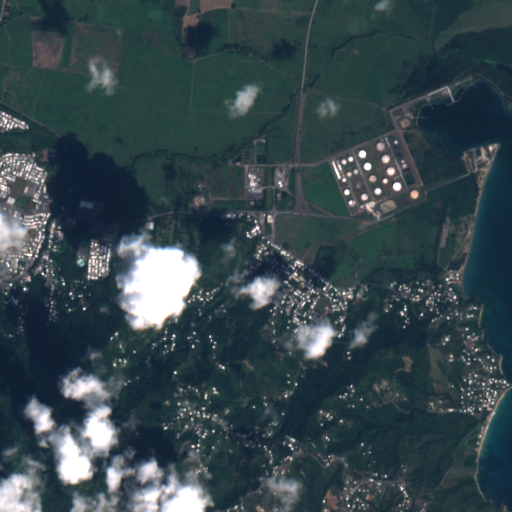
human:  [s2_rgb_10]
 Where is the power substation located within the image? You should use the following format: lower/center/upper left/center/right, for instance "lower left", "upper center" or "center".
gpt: The power substation is located in the upper center of the image.
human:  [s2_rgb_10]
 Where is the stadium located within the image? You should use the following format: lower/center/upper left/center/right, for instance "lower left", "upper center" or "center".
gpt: The stadium is located in the center left of the image.
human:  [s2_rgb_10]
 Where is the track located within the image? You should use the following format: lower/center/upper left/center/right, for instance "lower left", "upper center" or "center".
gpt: The track is located in the center left of the image.
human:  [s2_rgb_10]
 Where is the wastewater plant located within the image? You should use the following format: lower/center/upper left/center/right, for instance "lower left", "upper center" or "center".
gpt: The wastewater plant is located in the upper left of the image.
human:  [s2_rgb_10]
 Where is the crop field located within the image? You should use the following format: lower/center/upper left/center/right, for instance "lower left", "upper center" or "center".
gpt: There is no crop field in the image.